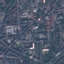
Land use / land cover: Residential